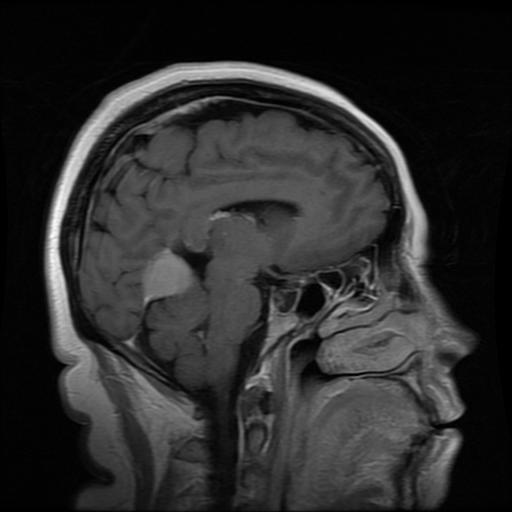
Label: meningioma